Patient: sex M, age 60
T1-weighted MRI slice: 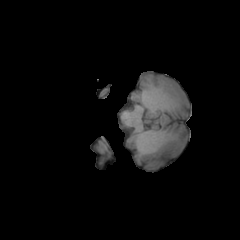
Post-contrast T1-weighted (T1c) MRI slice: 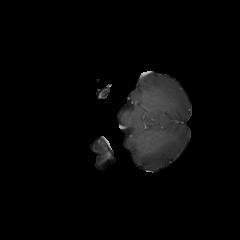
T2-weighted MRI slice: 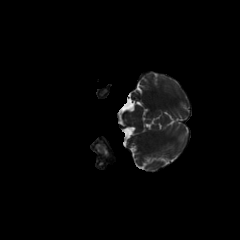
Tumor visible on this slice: no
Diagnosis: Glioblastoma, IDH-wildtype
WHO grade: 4